Aerial crown-view tile of a tropical tree (Barro Colorado Island, Panama), acquired 20250217:
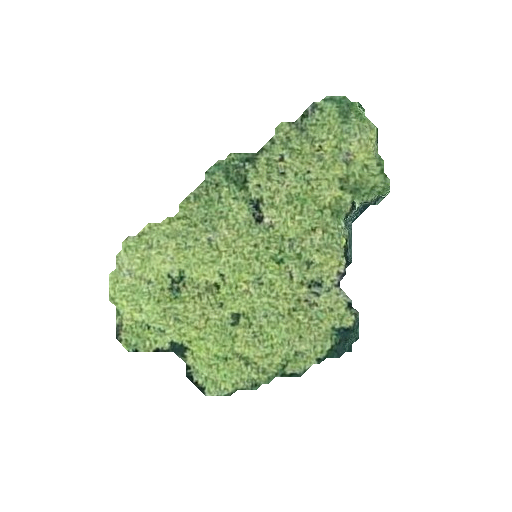
Species: Ocotea oblonga
GBIF accepted scientific name: Ocotea oblonga
Crown area: 75.374 m²